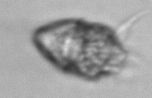
Label: Strombidium_morphotype1